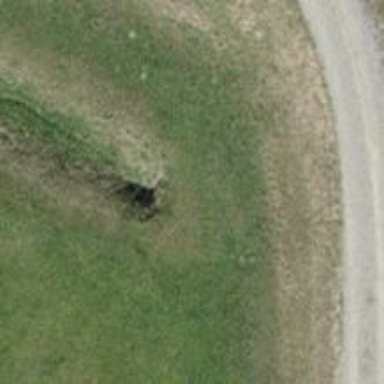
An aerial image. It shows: Culvert tunnel that serves as drain for the waterway.